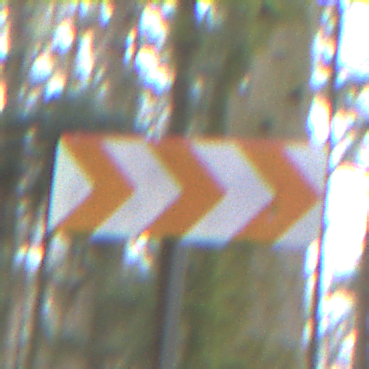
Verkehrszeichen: RichtungstafelnInKurvenGrossLinks
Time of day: Midday
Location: Outdoor (Nature)
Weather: Overcast
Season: NotSpecified
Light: Natural